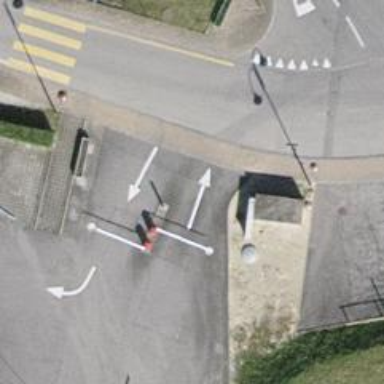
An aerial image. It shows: Lift gate barrier.